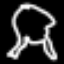
Label: frog